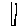
Label: tree